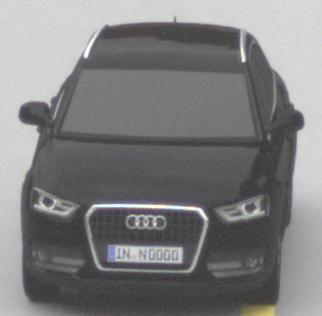
Make: Audi
Model: Q3 1.4 TFSI
Detailed model: Q3 (8U)
Model produced from: 2013/07
Model produced until: 2014/10
Doors: 5
Color: black
Road condition: dry road
Daytime: morning or afternoon
Contrast: low contrast